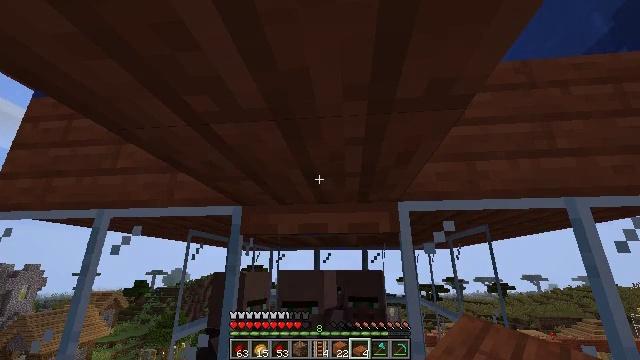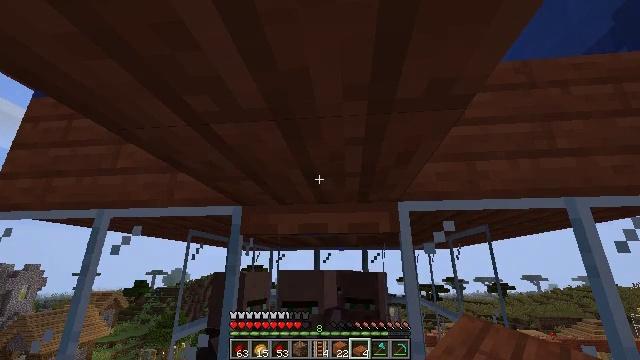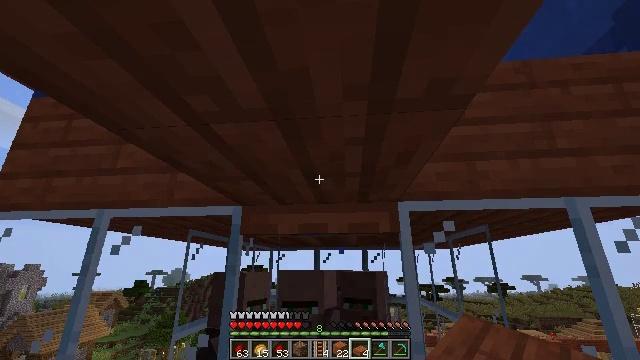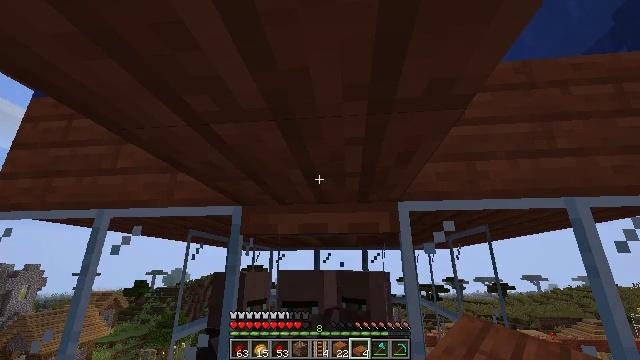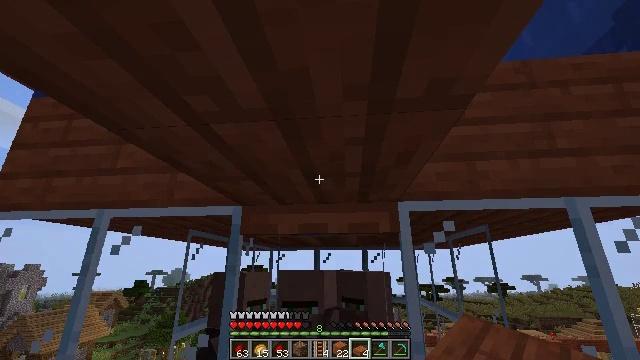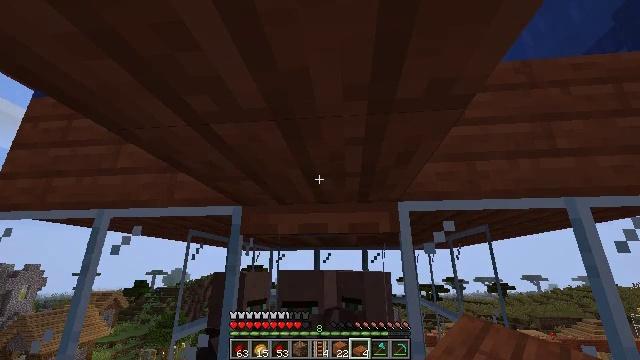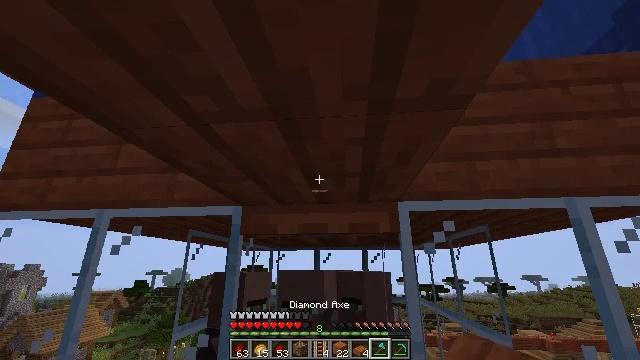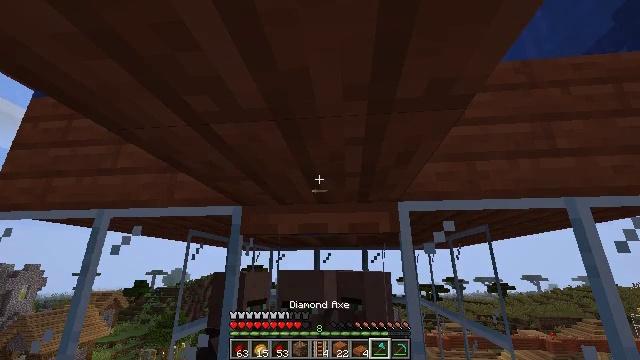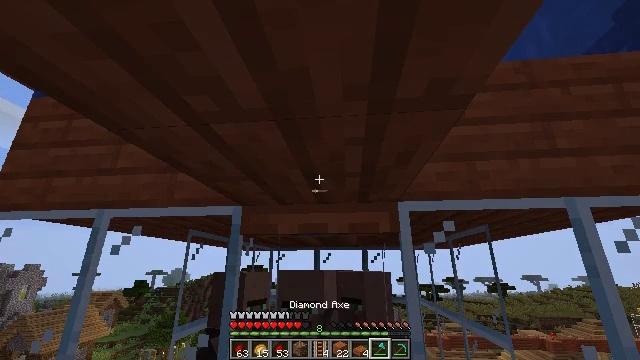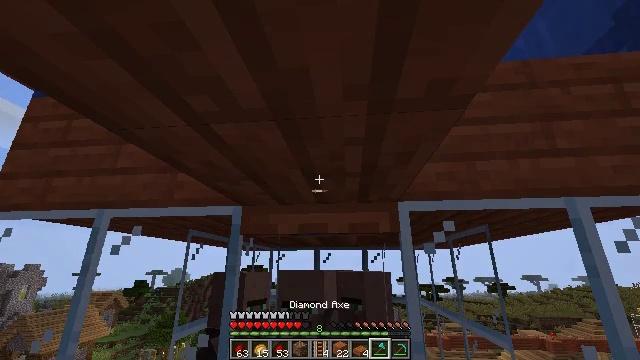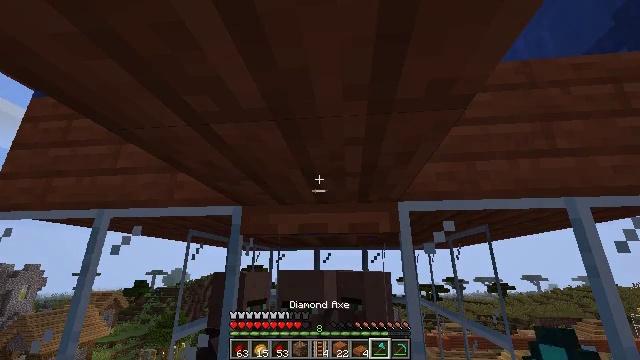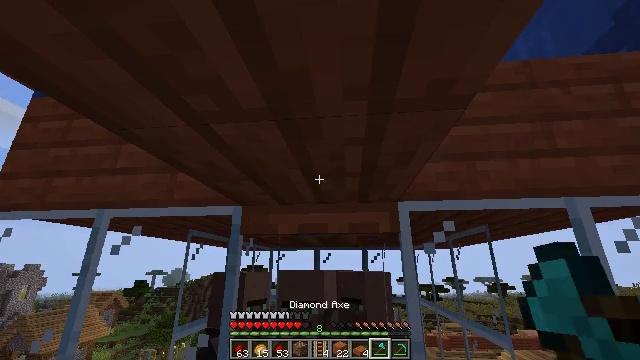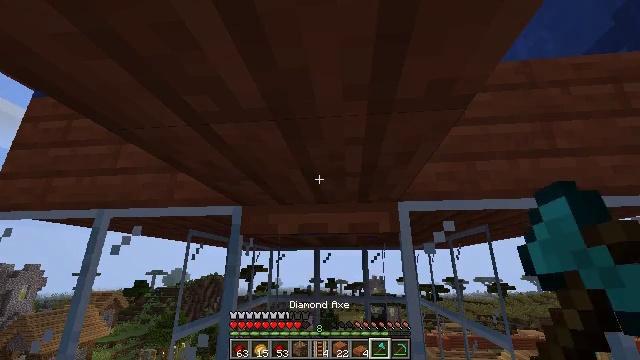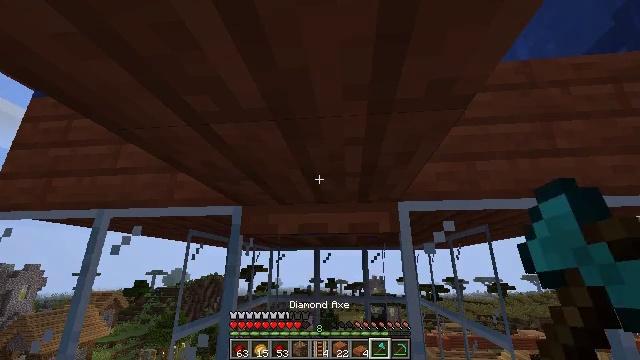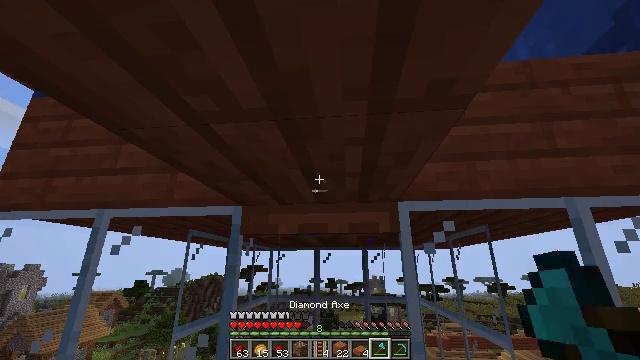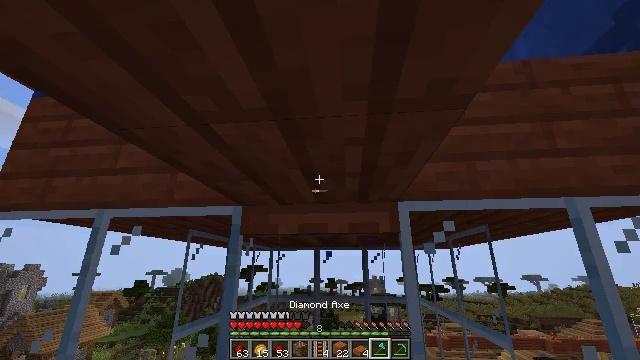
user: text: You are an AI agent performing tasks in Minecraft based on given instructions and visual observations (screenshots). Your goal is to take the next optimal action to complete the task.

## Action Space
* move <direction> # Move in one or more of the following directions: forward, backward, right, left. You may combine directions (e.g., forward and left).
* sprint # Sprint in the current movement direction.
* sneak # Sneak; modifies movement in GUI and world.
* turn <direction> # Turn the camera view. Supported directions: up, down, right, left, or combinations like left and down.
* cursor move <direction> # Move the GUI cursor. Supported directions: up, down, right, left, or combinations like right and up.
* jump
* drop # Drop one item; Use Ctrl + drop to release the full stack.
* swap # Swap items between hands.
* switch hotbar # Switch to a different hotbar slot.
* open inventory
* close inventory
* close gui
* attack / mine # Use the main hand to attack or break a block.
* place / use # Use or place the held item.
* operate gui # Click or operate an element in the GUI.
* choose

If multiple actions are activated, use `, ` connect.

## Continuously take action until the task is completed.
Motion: motion action
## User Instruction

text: Collect the acacia slab into your inventory.
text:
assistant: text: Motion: no_op
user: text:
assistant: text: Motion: no_op
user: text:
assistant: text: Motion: no_op
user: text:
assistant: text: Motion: no_op
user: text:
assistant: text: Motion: no_op
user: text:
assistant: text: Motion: no_op
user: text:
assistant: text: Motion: no_op
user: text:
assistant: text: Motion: no_op
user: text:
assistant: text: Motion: no_op
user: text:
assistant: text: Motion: no_op
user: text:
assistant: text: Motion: no_op
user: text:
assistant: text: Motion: no_op
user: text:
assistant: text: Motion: no_op
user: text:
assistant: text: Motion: no_op
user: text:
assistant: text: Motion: no_op
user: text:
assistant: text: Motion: turn up
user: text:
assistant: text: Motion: turn up
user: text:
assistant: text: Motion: no_op
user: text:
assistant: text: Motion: no_op
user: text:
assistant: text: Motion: attack / mine
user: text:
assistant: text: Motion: attack / mine
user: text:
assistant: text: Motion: attack / mine
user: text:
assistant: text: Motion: attack / mine
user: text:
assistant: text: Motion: attack / mine
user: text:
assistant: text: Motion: attack / mine
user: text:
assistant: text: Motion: attack / mine
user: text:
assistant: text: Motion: attack / mine
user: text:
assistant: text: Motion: attack / mine
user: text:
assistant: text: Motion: attack / mine
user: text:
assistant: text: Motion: attack / mine